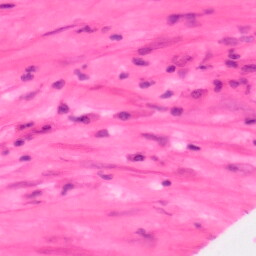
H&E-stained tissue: Colon